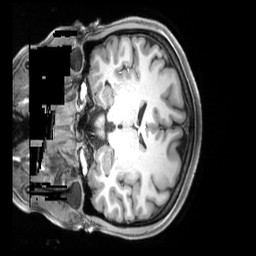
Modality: T1w
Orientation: coronal
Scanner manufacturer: siemens
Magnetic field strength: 3 T
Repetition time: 2.5 s
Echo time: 0.00218 s